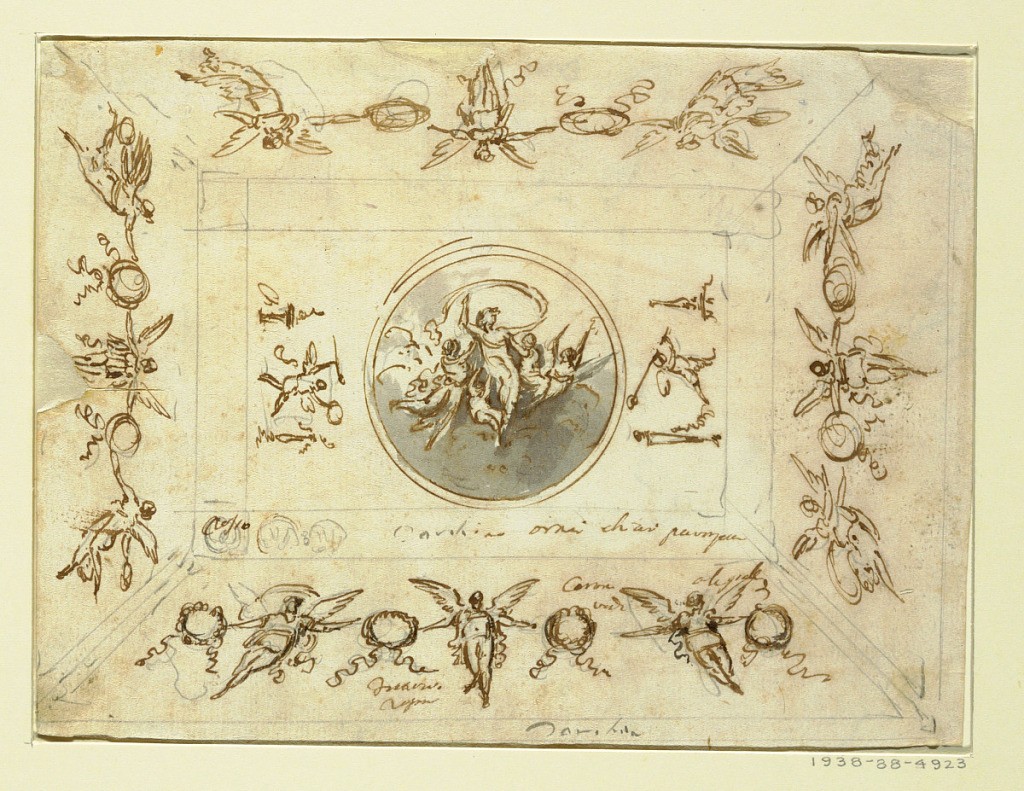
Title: Design for Ceiling with Aurora as the Central Motif
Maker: Felice Giani, Italian, 1758–1823
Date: ca. 1820
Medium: Pen and dark brown and black ink, brush and dark wash on paper.
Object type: Drawing
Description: Central oblong supported by trapezia. Genii alternate with leaves in latter. Color notations: "Coroni/ Verdi", "ale giale"; "..(?)/Fossa."  Oblong surrounded by strips with ornament. Color notations: "rosso"; "darchia"; "ornati diari..(?)". Inscribed in oblong circular medallion in which Aurora represented. Laterally, putti facing short sides. Verso: rough pencil sketches, ink scribbling. Inscriptions illegible, most likely not Giani.